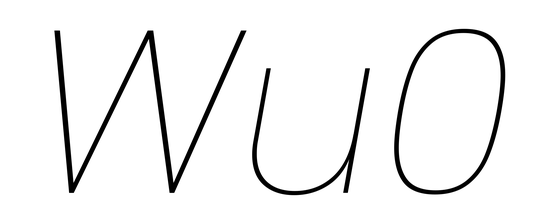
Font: Poppins-ThinItalic